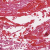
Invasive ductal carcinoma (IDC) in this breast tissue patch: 0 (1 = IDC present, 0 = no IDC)